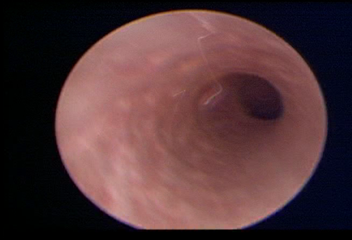
Modality: WLC
Class: Normal mucosa
Bladder cancer association: No